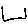
Label: triangle